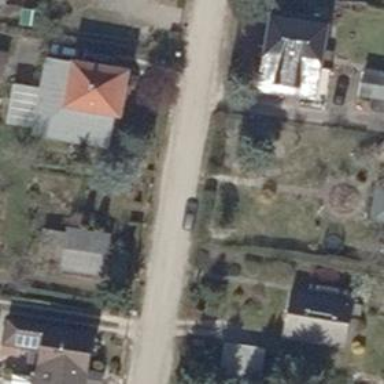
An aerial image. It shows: Driveway.